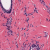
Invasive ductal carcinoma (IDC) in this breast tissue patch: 0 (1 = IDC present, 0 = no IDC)